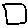
Label: square